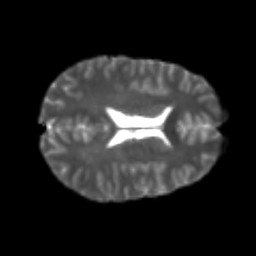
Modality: T2w
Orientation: axial
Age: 22
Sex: male
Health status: healthy
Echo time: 0.074 s